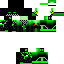
A male skeleton skin with green skin, wearing red helmet dressed in a green armor chest and black pants, featuring a fangs.